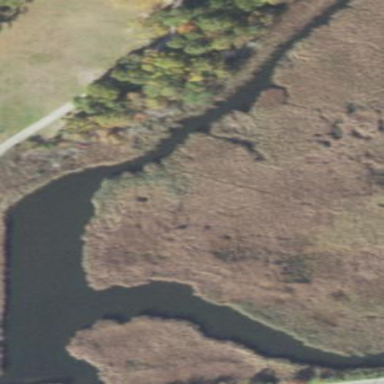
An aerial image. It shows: Beautiful wet meadow natural wetland.